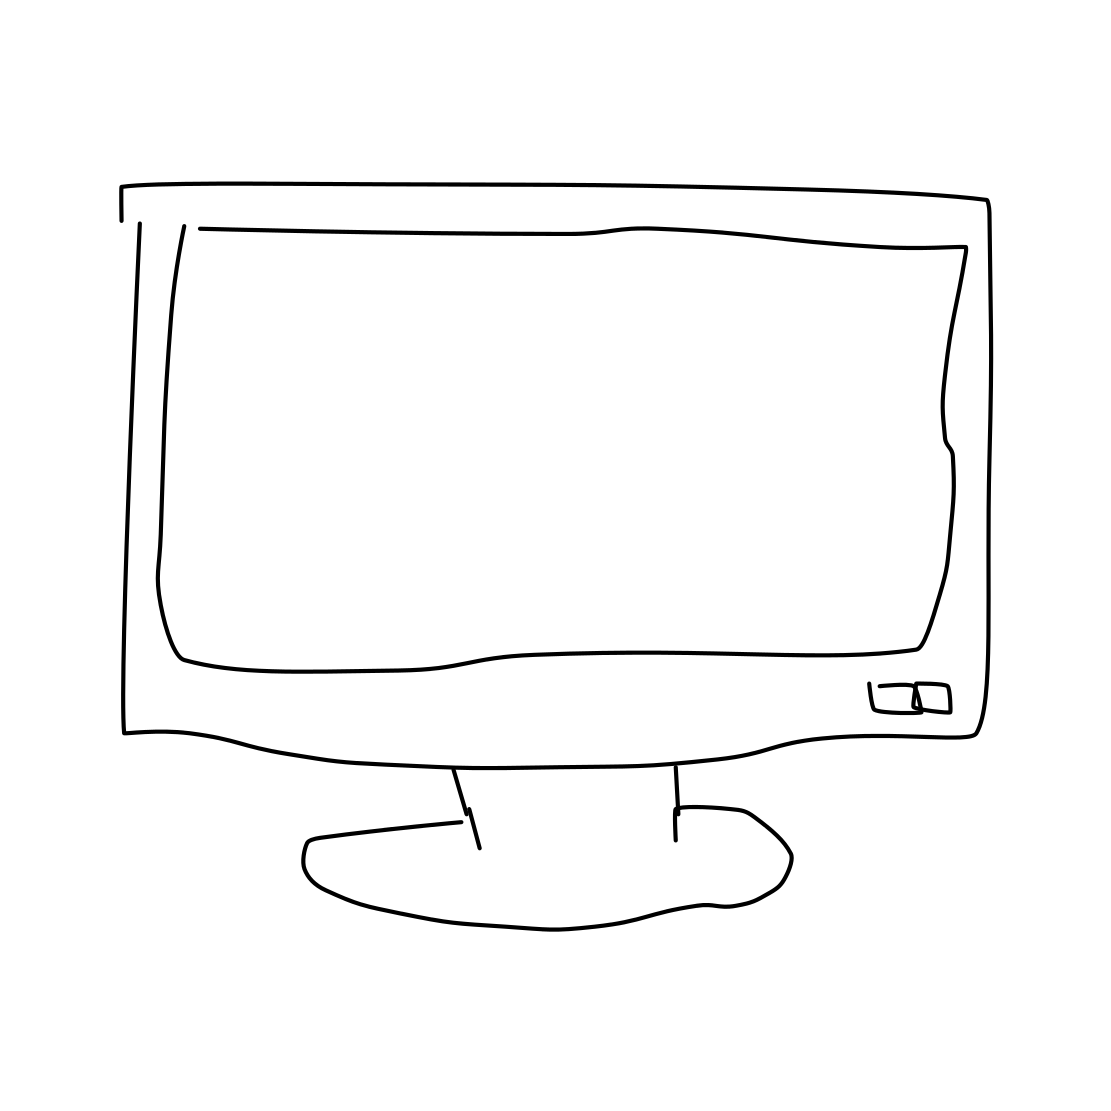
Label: computer monitor